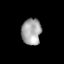
Tissue: lung
Cell type: Epithelial cells
Senescence score: 0.2136
Nuclear area (px): 509
Mean DAPI intensity: 164.204